Question: Trying to install <URL>, but get next error when running linter:

Here is my '.eslintrc' config file:
'''
{
"extends": ["airbnb", "prettier", "prettier/react"],
"plugins": ["prettier"],
"parser": "babel-eslint"
}
'''
If install 'babel-eslint' manually it'll potentially produce another error based on package conflict between project and 'react-scripts' dependencies:
<URL>
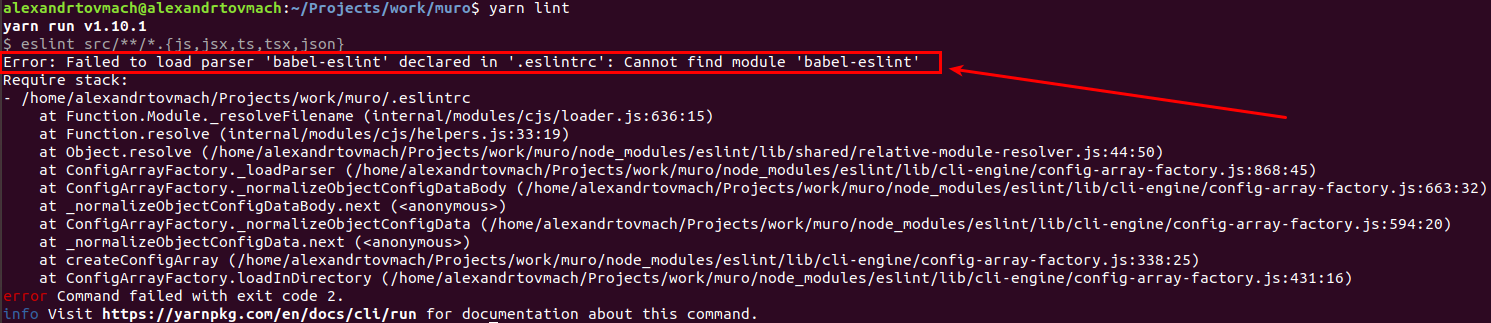
Answer: To fix this issue just reuse 'babel-eslint' dependency from 'react-scripts', that already installed. Update your config:
'''
{
"extends": ["airbnb", "prettier", "prettier/react"],
"plugins": ["prettier"],
"parser": "react-scripts/node_modules/babel-eslint"
}
'''